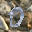
Label: 0